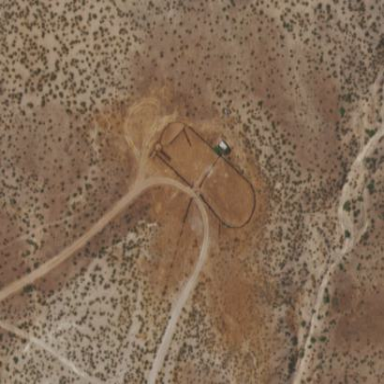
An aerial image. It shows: Corral surrounded by fence.